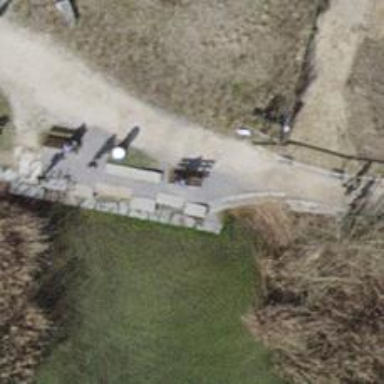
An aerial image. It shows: Bench for seating.